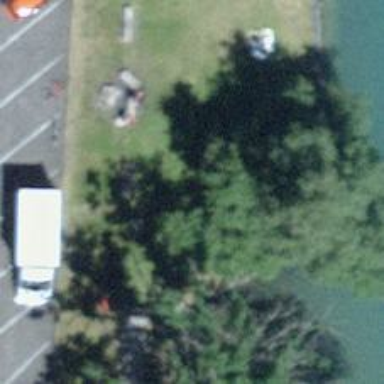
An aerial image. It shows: Bench for seating.